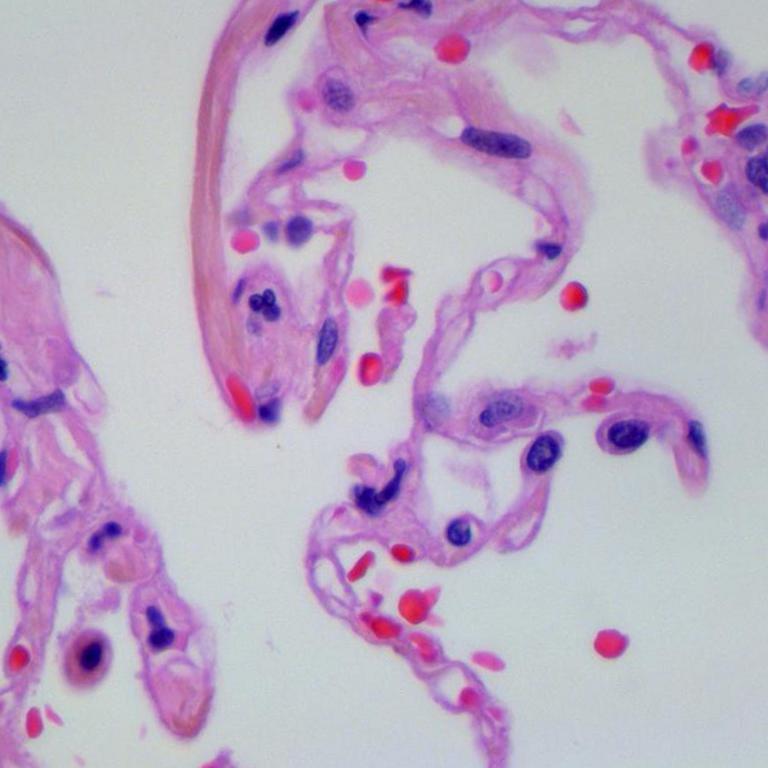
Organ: lung
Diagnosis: benign